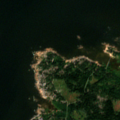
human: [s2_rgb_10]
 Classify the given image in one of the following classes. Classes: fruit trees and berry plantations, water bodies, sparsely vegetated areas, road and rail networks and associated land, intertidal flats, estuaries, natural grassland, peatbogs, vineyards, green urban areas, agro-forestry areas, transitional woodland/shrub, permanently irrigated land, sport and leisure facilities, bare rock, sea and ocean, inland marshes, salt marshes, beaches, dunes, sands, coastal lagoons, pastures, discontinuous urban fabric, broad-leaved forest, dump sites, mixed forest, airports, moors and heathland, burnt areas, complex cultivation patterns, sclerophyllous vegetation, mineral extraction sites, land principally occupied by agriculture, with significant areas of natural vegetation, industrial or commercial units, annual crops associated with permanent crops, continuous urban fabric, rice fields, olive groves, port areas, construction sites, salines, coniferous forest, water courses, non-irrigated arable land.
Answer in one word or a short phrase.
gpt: coniferous forest, mixed forest, sea and ocean